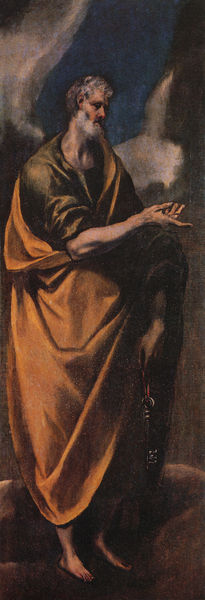
Titel: Der hl. Petrus
Künstler: El Greco
Standort: Guadalupe (Spanien)
Institution: Königliches Kloster
Schlagwörter: blau, felsen, flügel, gemälde, gott, hand, himmel, kopf, körper, mann, umhang, vogel, weiß, wolken, gelb, grün, ocker, ausschnitt, braun, finger, geste, grau, lampe, nase, orange, profil, schwarz, blick, rot, wolke, beige, hochformat, alt, bart, arm, band, falten, gesicht, halten, inkarnat, stehen, stein, steine, vollbart, hals, hände, boden, gewand, gold, haare, kutte, mantel, standfigur, stehend, höhle, locken, ohren, engel, spanien, füße, wangen, oliv, treppe, blue, red, religious, white, belt, black, dark, dunkelblau, gray, green, grey, hair, modern, nose, old, painting, portrait, robe, sleeve, zeigefinger, detail, goya, oil painting, brown, faltenwurf, ellenbogen, zeigen, ring, barfuss, fuss, groß, gestik, ausgestreckt, unterarm, expressiv, manierismus, muskel, zeus, cloud, clouds, man, sky, toga, dramatisch, religiös, grotte, bettler, heiliger, feet, male, bedeutungsperspektive, heilige, schlüssel, night, fabric, el greco, beard, martyr, petrus, gün, drape, manieriert, cape, neck, jesus, foot, grauhaarig, bare, fingers, apostel, god, figure, shoulders, simple, magic, bloß, umhanf, pointing, bronze, flaten, paulus, waterfall, greco, shirt, saint, heilieger, langgestreckt, mantes, kleiner kopf, standing, staff, prophet, finder, point, philosopher, key, btraun, chain, geldb, weißer bart, bare feet, grey hair, peter, pint, keys, straight, gray hair, großer, längung, bare foot, sheen, are, forearm, schlüüssel, grizzled, red silk, orange cape, explaning, whitehaired